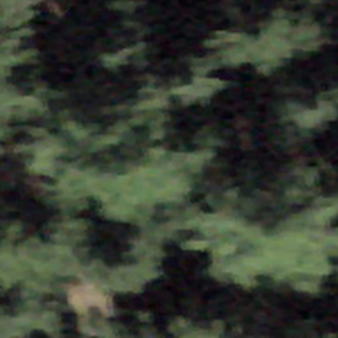
Label: other